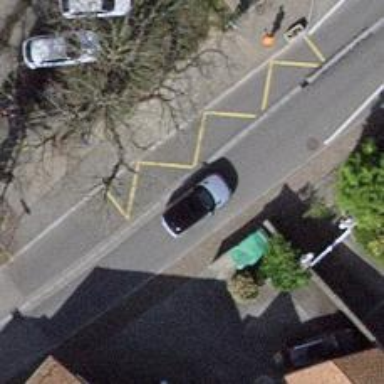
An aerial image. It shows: Bus stop with designated stop position for public transport.